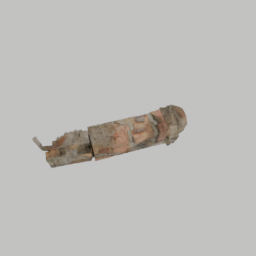
Label: architecture